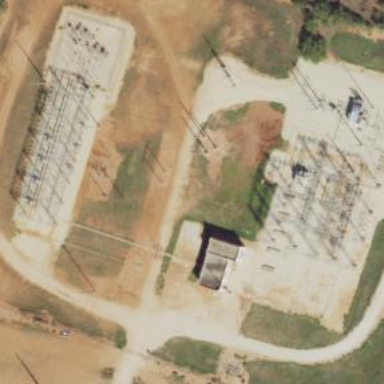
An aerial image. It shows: Power substation with transmission level designation. It is enclosed by fence.